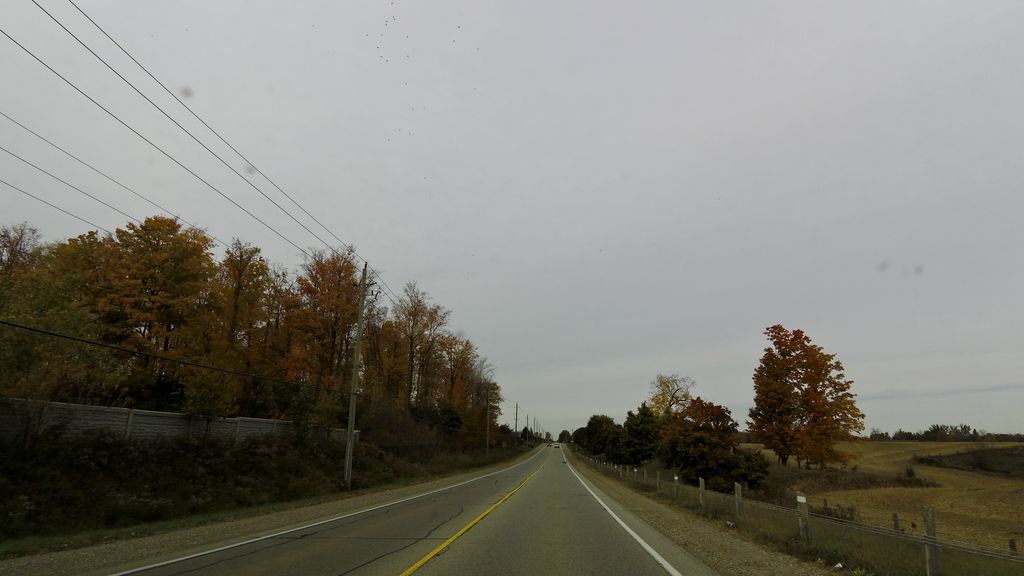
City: kitchener-waterloo